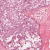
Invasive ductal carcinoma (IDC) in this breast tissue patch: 0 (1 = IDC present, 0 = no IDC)